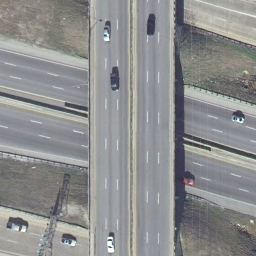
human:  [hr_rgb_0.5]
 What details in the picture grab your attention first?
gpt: overpass